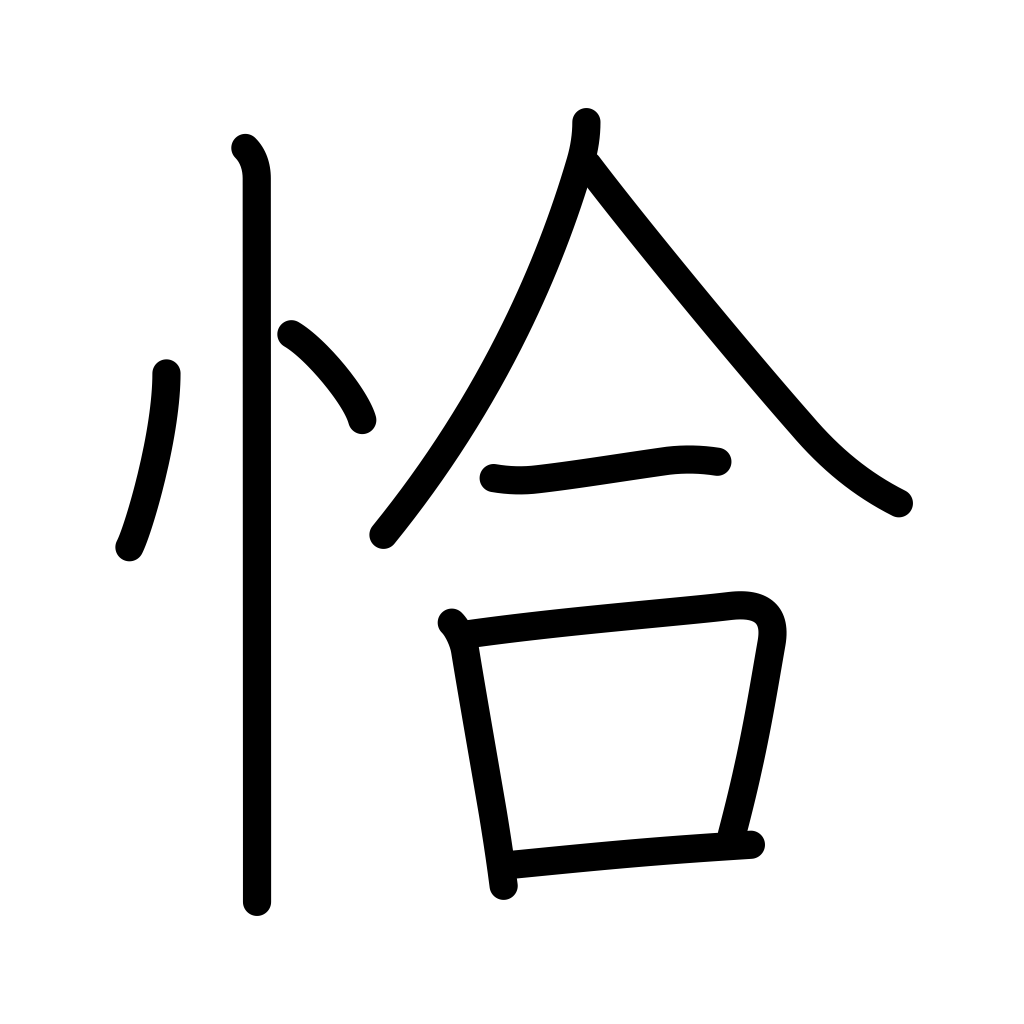
Meaning: just as, as though, fortunately